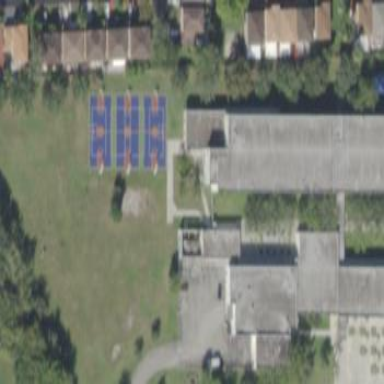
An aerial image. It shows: School building.